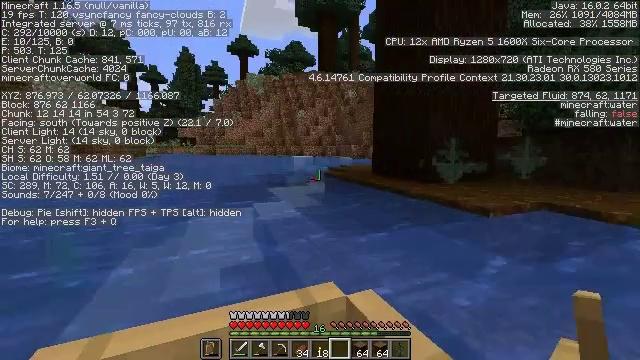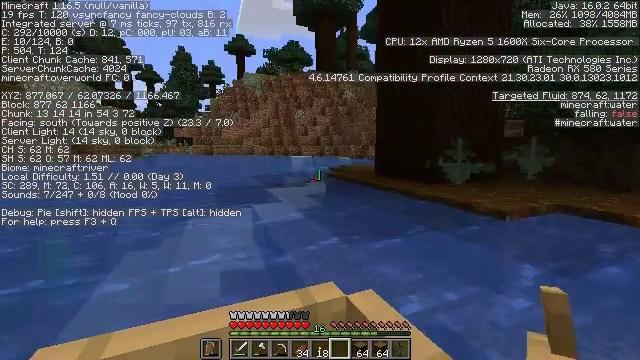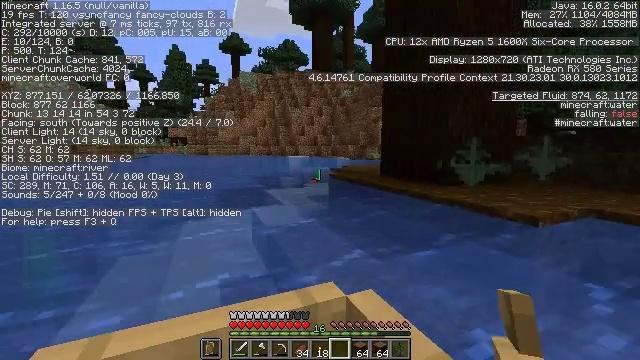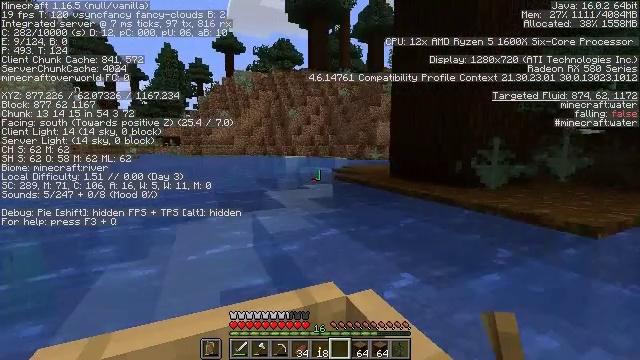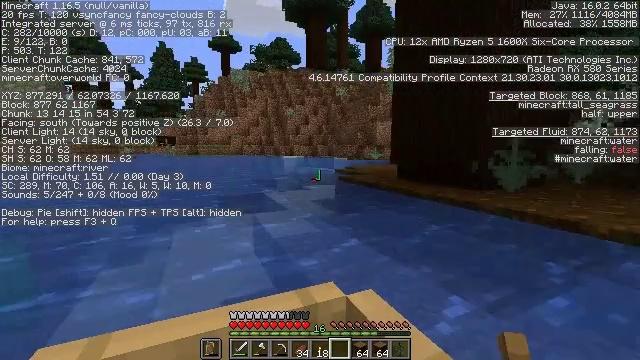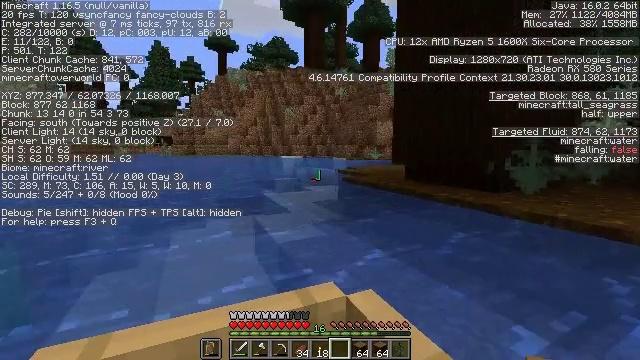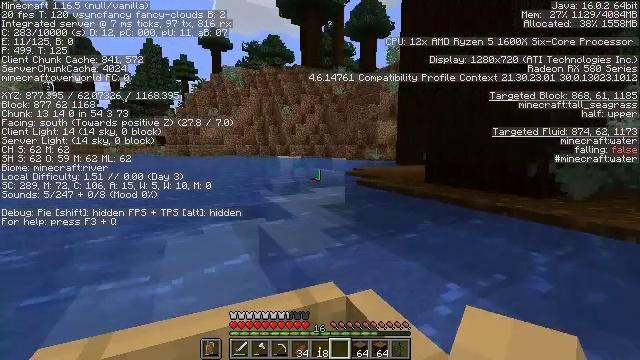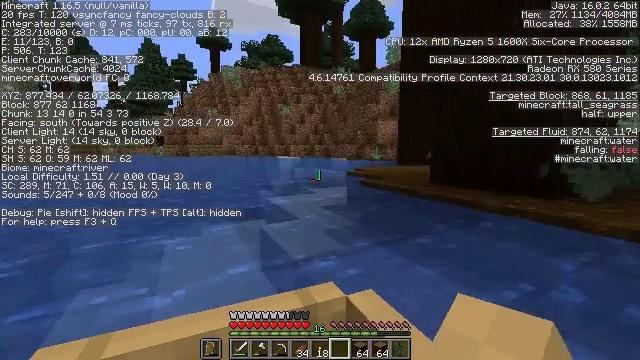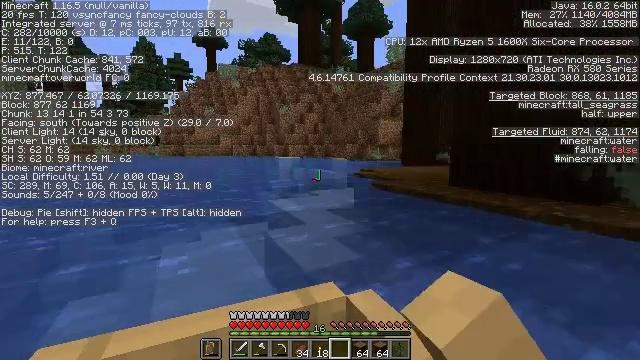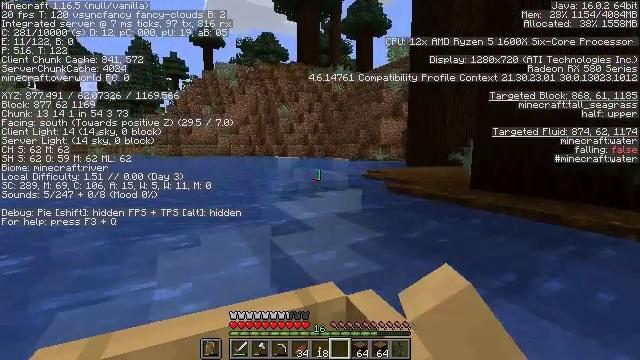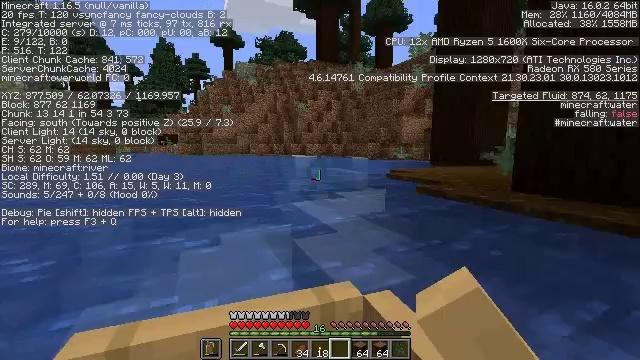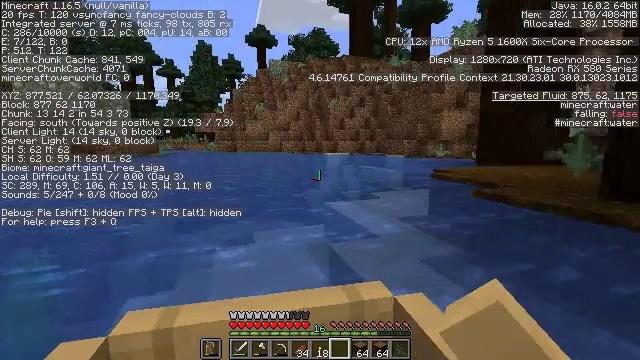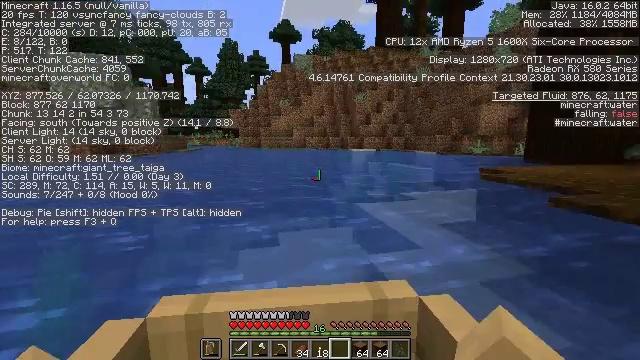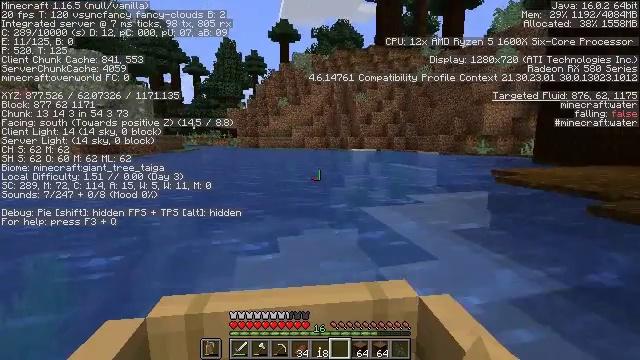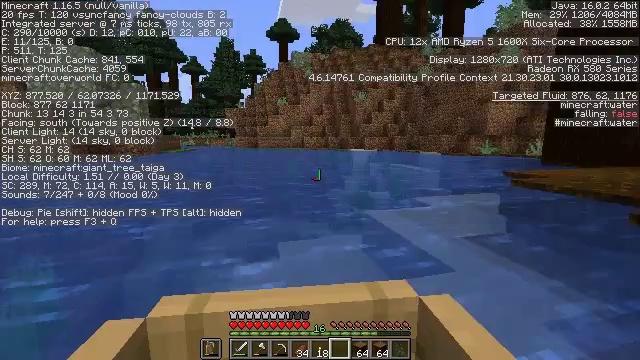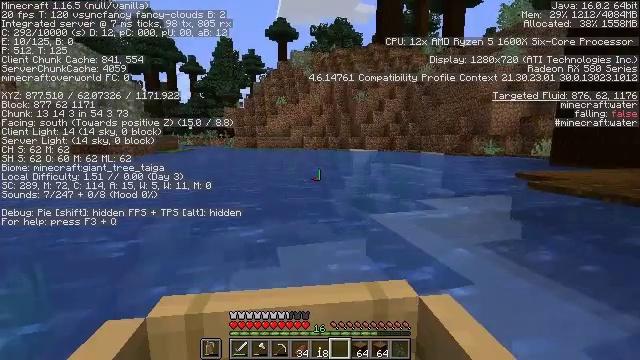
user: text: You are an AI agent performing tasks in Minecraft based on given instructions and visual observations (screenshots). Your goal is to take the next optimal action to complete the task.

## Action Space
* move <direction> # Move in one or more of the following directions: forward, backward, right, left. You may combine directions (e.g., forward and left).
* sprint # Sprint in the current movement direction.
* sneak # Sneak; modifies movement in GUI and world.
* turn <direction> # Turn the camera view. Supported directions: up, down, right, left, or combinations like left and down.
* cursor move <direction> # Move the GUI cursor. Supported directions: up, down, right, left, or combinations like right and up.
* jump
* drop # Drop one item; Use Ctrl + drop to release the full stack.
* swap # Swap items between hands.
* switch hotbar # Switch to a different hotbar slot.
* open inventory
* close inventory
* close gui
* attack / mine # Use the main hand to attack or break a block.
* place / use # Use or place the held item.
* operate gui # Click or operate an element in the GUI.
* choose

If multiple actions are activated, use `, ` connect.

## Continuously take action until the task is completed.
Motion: motion action
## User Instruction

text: Gather fern from the ground.
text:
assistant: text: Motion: move forward
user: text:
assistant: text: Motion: move forward
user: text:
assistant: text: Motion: move forward
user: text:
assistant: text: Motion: move forward
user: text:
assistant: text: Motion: move forward
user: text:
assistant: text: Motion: move forward
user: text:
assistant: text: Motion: move forward
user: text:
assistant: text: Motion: move forward
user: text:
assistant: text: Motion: move forward
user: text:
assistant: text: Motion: move forward, turn left
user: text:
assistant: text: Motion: move forward, turn left
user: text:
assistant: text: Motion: move forward, turn left
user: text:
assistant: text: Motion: move forward
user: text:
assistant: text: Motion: move forward
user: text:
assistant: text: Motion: move forward
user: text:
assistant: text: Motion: move forward
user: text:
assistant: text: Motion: move forward, turn left
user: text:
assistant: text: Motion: move forward, turn left
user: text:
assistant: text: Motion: move forward, turn left
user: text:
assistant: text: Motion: move forward, turn left
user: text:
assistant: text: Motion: move forward, turn left
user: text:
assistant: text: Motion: move forward, turn left
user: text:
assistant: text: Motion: move forward
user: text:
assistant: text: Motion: move forward
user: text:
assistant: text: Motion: move forward
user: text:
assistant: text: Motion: move forward
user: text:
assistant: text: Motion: move forward
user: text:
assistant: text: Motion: move forward
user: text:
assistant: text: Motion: move forward
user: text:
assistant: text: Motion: move forward and move left